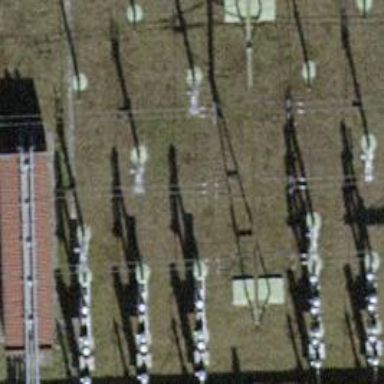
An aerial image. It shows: Insulator used in power equipment.